Aerial crown-view tile of a tropical tree (Barro Colorado Island, Panama), acquired 20241216:
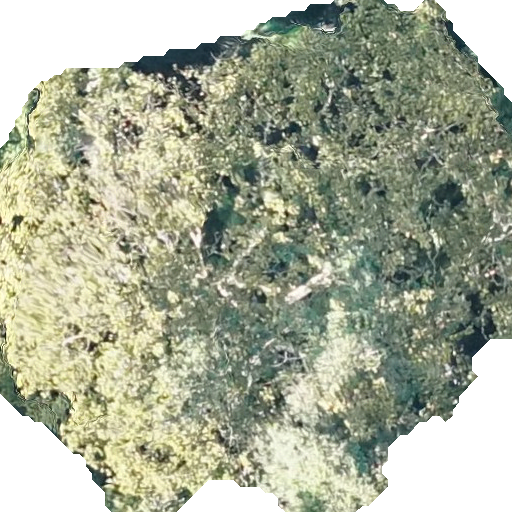
Species: Sterculia apetala
GBIF accepted scientific name: Sterculia apetala
Crown area: 336.144 m²